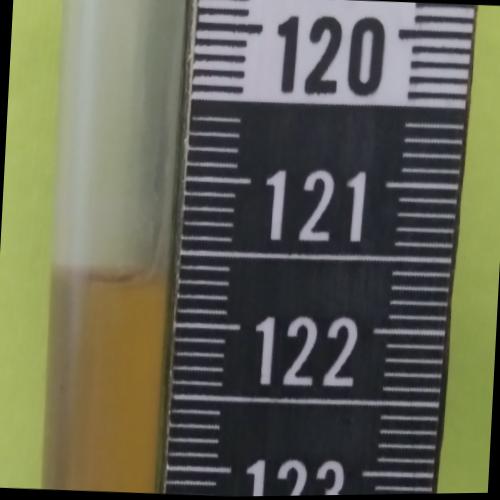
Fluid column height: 121.7 cm